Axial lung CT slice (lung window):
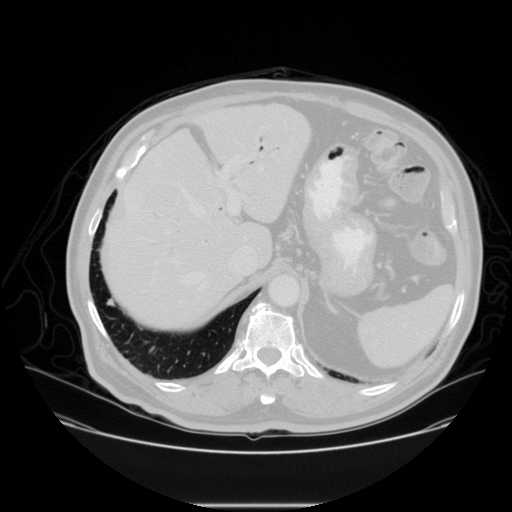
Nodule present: yes
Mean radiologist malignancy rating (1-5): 2.75